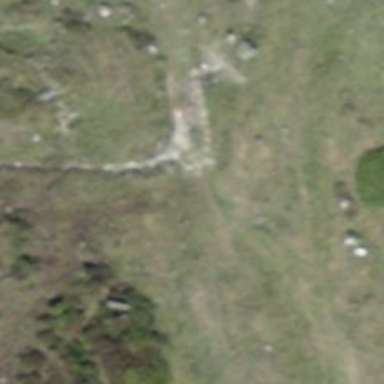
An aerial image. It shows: Path on the ground.